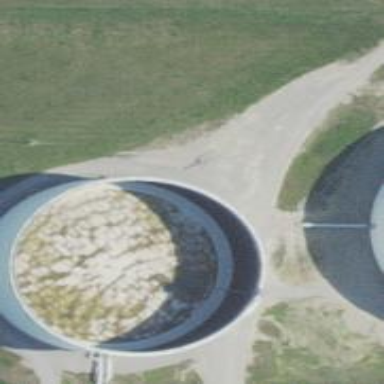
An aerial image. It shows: Building with storage tank.